Question: I need to manipulate an image such that a sub-rectangle of it is flipped or rotated relative to the rest of the image. Here's an example:

This manipulation needs to happen many times, each time producing a new modified image from the original (rather than applying successive modifications to one image).
The size of the sub-rectangle needs to vary systematically (perhaps in 5% increments from 10% to 75%) and the location of the sub-rectangle needs to vary randomly.
Lastly, this procedure needs to be carried out on a large number of images.
My options are PHP, C#, or batching in Gimp. That said, I'm prepared to learn something new if there's a particularly sensible approach.
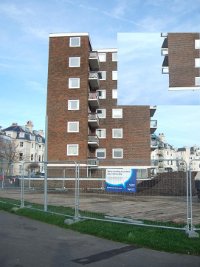
Answer: Id say go with C# and write yourself a little utility.
The <URL> class may have all of the methods that you need.
Id suggest that you look at the <URL> functions.